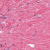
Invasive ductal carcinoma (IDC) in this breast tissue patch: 1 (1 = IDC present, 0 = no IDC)